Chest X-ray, PA view. Patient: 63 years old, sex M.
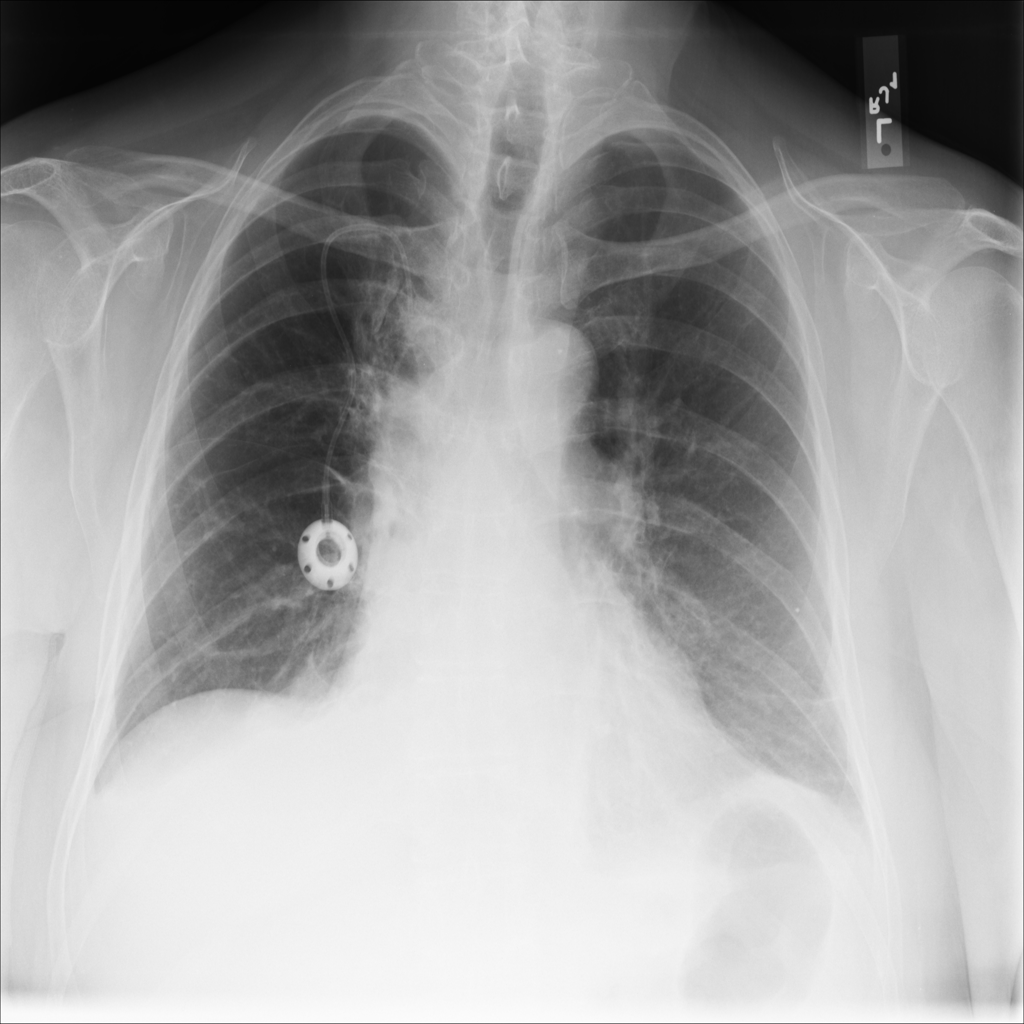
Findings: Effusion, Fibrosis